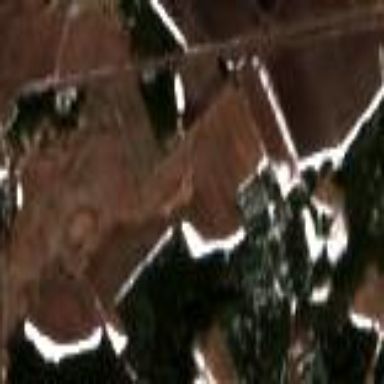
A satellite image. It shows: Picturesque farmland scene.